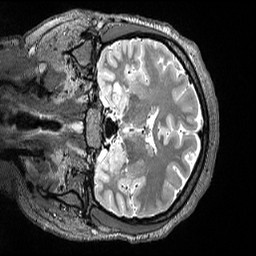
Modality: T2w
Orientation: coronal
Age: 23
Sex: female
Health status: healthy
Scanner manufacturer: siemens
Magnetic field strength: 3 T
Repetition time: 3.2 s
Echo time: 0.563 s